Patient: sex M, age 37
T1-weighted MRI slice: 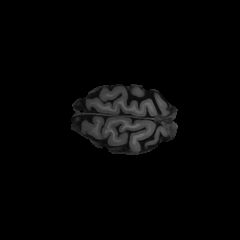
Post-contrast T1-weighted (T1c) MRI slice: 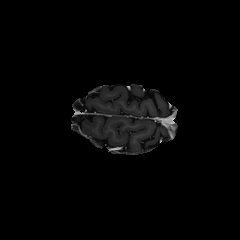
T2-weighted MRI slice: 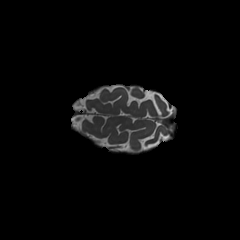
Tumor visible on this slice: no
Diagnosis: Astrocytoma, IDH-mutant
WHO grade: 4